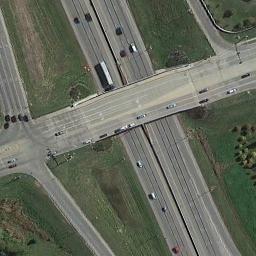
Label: overpass